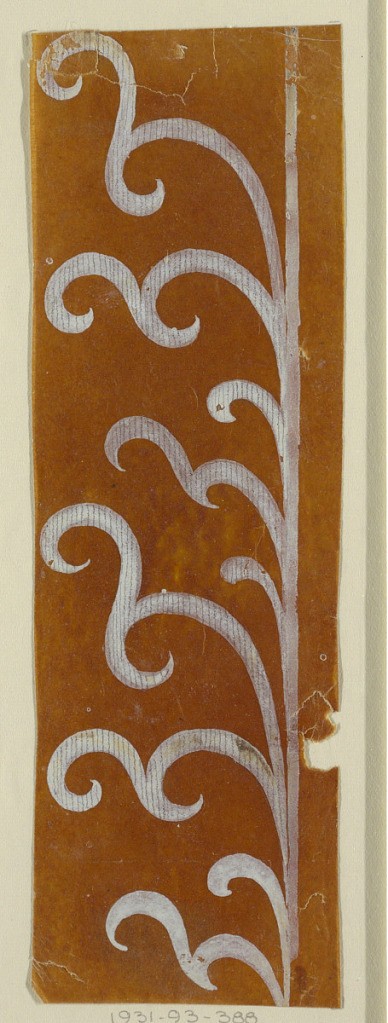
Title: Floral field and border
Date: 1780–1815
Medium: White on glazed paper
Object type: Drawing
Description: Vertical rectangle. A vertical line from which project at the left striped scroll-like leaves.